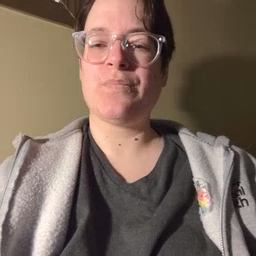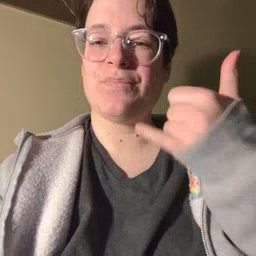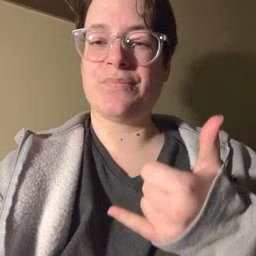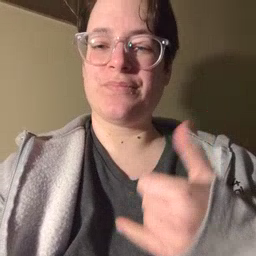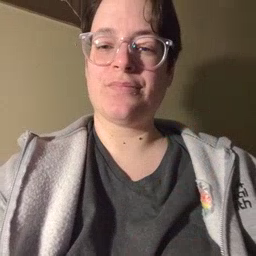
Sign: now